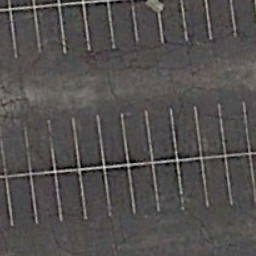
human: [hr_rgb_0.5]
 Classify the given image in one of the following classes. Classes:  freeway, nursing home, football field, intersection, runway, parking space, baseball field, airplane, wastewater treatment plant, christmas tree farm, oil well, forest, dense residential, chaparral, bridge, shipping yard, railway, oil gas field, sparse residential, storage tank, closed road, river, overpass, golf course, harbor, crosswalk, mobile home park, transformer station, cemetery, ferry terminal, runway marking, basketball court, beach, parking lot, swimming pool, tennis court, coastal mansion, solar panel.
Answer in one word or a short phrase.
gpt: parking space